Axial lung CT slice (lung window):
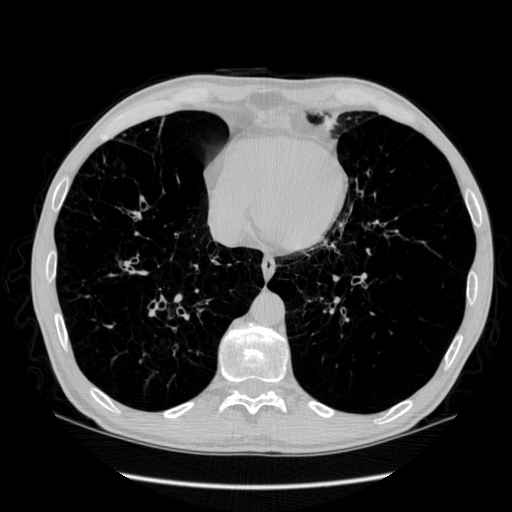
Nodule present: no